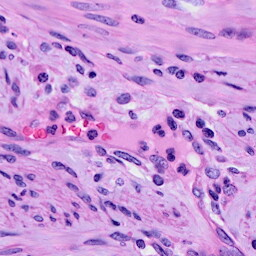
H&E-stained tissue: Cervix